Interaction volume radius: 10 \u00c5
Interaction volume height: 25 \u00c5
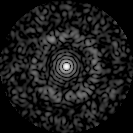
Disorder parameter: 0.8324